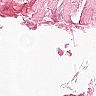
Metastatic tissue present: no